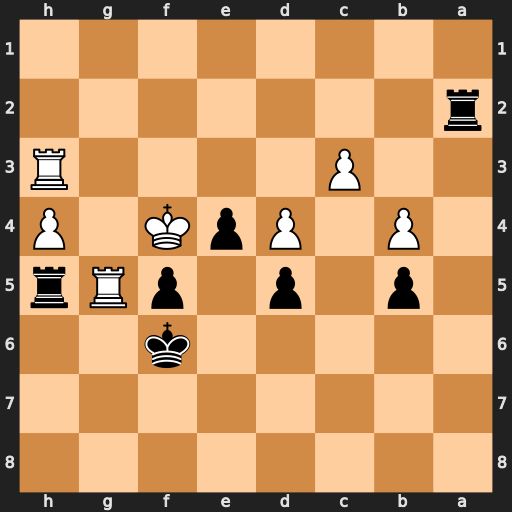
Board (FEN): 8/8/5k2/1p1p1pRr/1P1PpK1P/2P4R/r7/8
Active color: b
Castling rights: -
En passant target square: -
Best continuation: Rxh4+ Rxh4 Rf2+